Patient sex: F
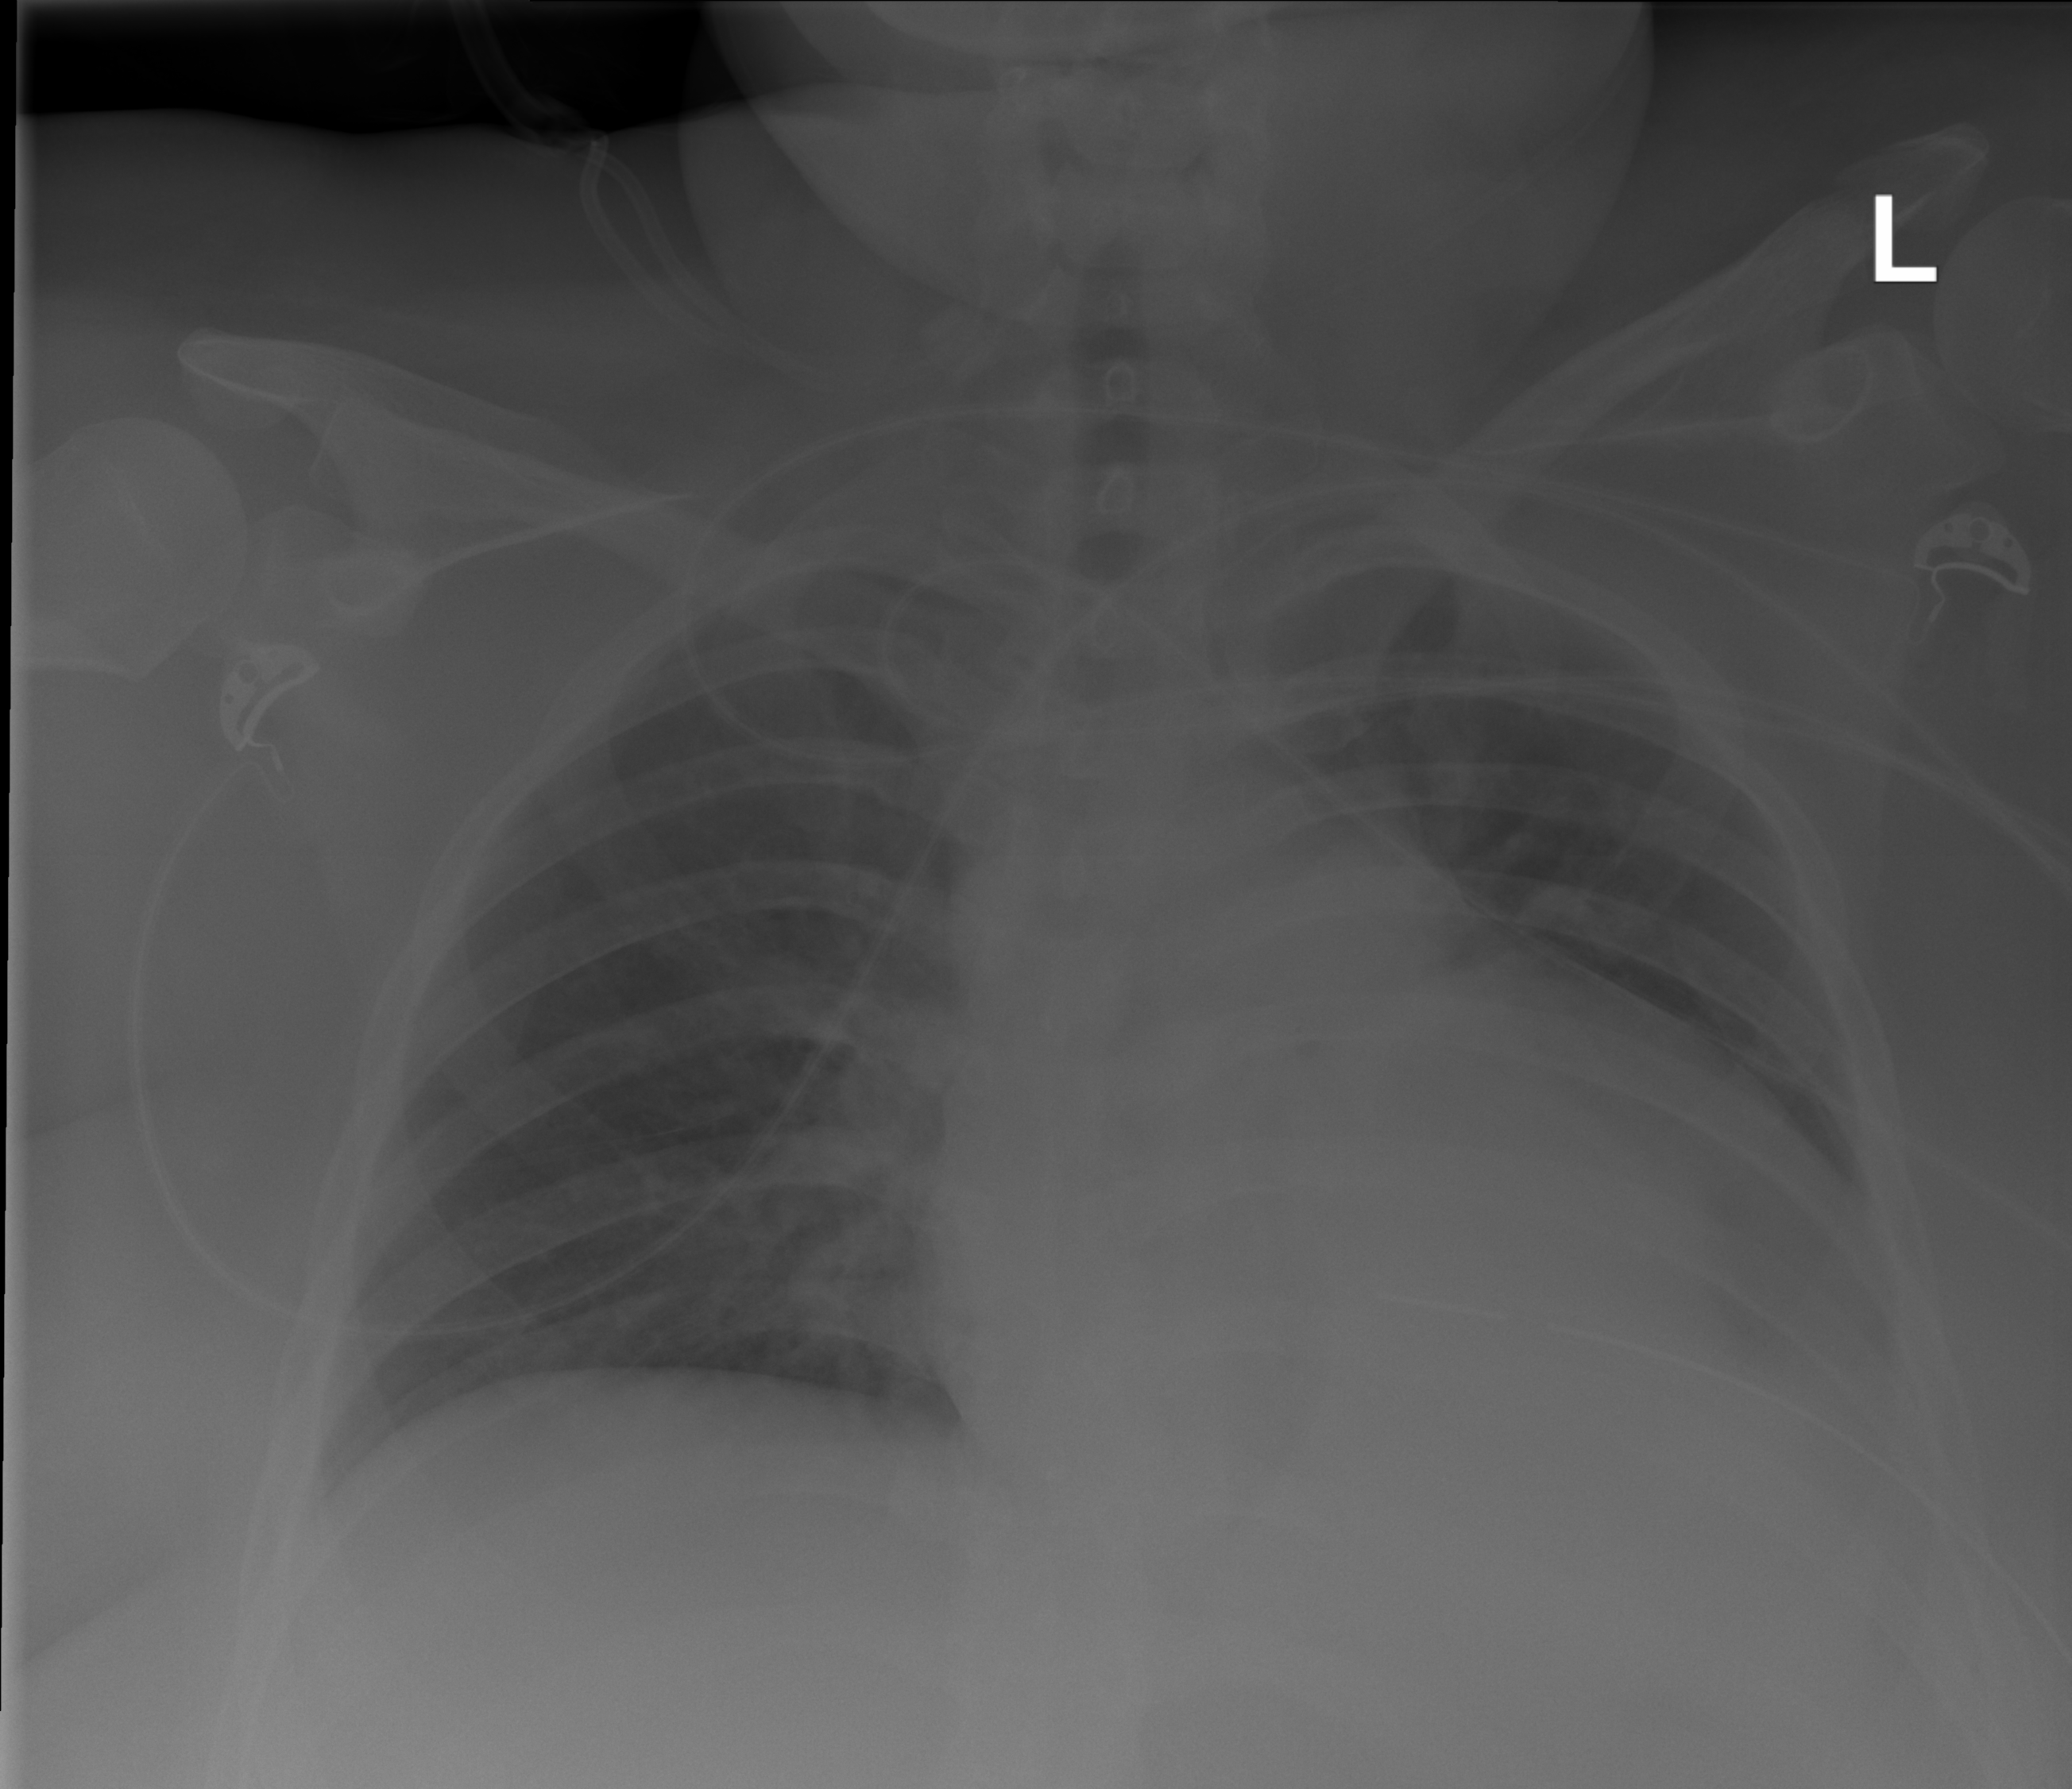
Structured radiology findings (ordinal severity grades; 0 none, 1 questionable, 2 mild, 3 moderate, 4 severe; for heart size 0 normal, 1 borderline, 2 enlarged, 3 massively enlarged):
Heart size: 2
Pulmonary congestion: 1
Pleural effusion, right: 0
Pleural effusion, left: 0
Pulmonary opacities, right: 0
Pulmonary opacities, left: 0
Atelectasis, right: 0
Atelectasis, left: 0